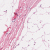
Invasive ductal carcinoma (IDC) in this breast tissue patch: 0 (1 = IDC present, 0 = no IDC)